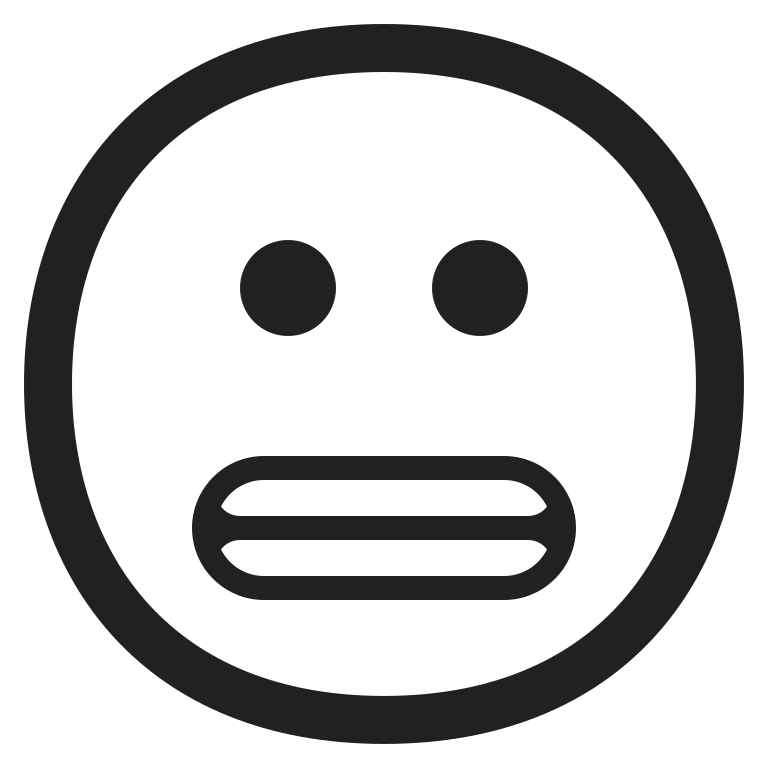
grimacing face high contrast